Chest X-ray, PA view. Patient: 45 years old, sex F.
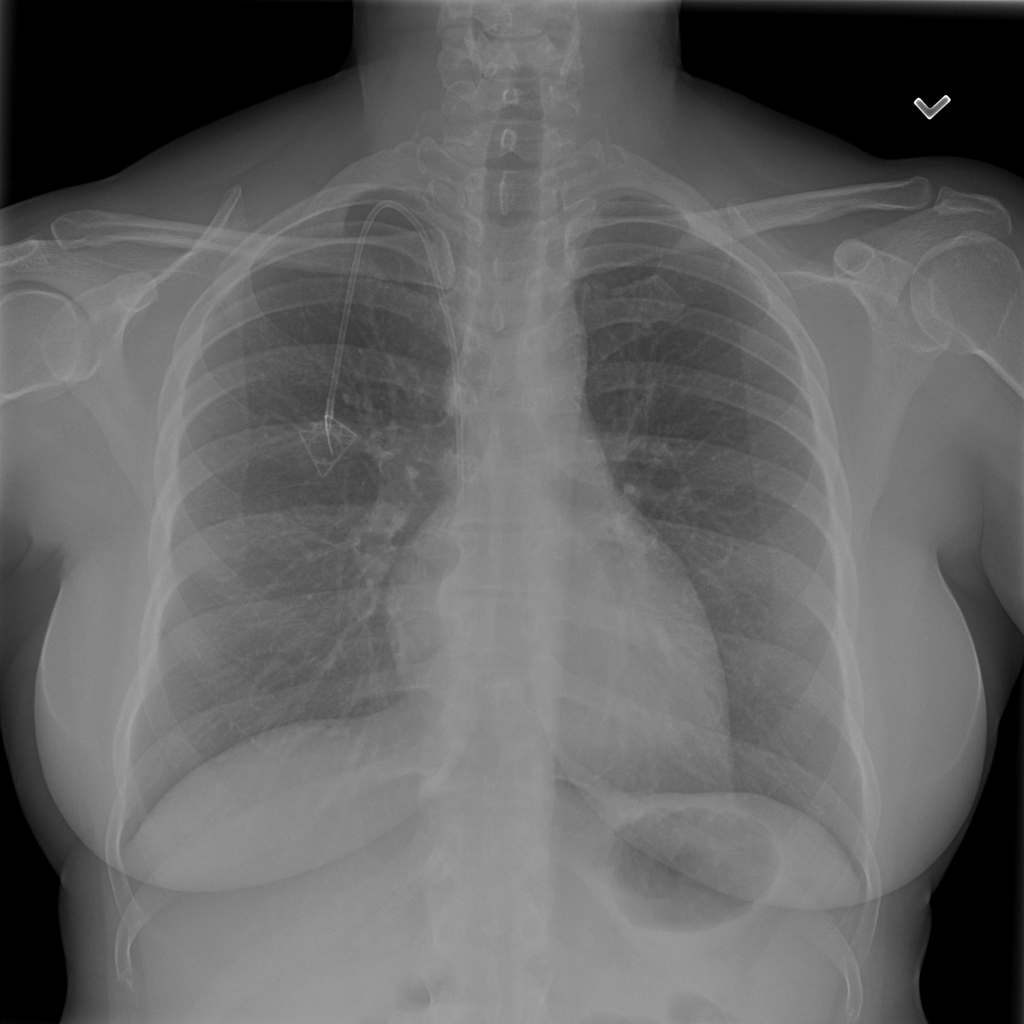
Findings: No Finding